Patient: sex F, age 36
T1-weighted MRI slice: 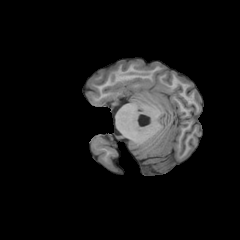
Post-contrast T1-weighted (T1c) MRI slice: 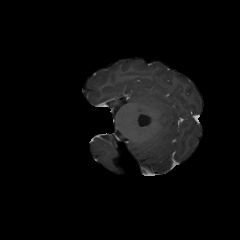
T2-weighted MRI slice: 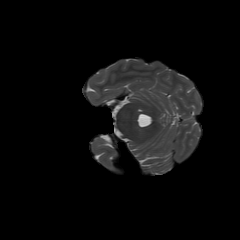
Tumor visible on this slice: no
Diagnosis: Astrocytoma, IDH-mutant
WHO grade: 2